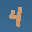
Label: 4